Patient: sex F, age 56
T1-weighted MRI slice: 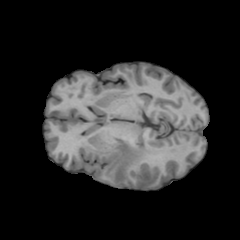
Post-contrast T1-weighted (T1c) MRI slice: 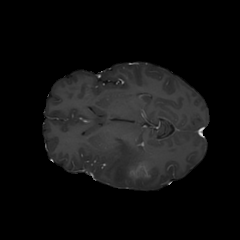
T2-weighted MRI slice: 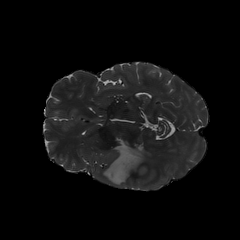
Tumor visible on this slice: yes
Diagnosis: Glioblastoma, IDH-wildtype
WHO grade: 4